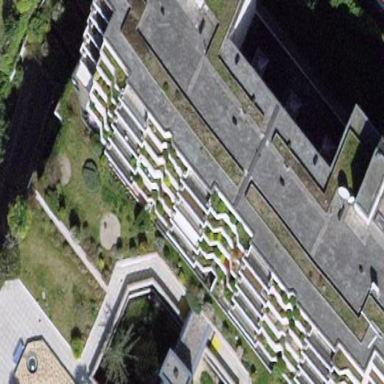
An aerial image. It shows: Unique quadruple saltbox-shaped roof outlines building with multiple apartments.